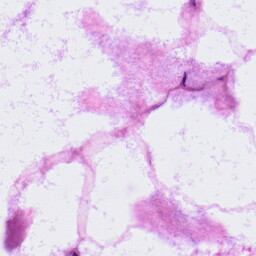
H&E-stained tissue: LymphNode